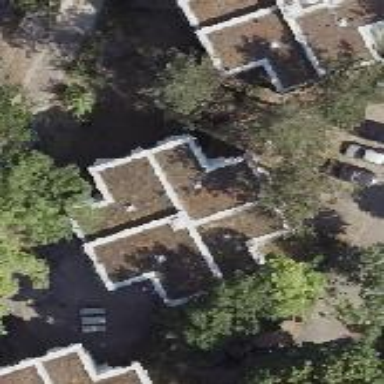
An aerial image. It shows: Dormitory building with flat roof.